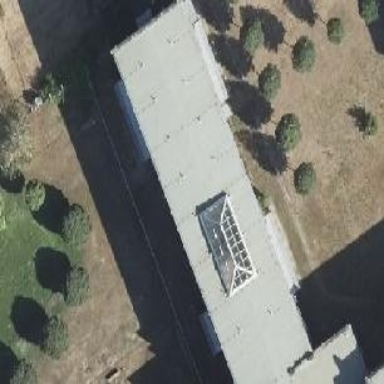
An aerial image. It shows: Building with flat roof.